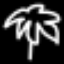
Label: palm tree